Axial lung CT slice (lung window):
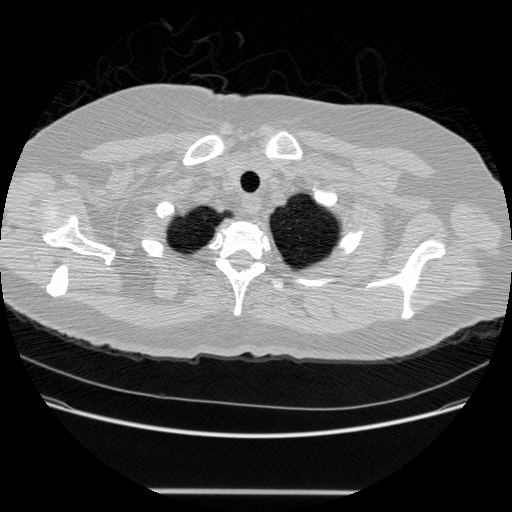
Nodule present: no